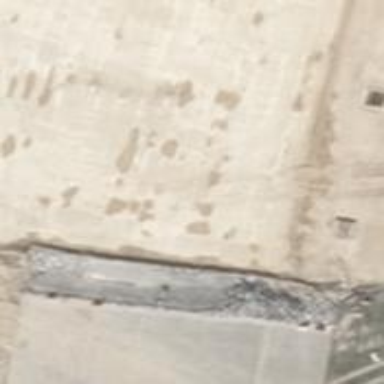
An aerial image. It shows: Taxiway at the airport with concrete surface.